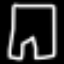
Label: pants